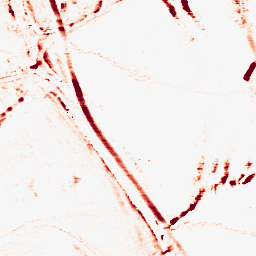
Category: morphological
Decomposition family: morphological_rect
Decomposition parameters: operation: opening
width: 10
height: 3
Upsampling method: bilinear
Upsampling parameters: scale: 8
Upsampling scale: 8